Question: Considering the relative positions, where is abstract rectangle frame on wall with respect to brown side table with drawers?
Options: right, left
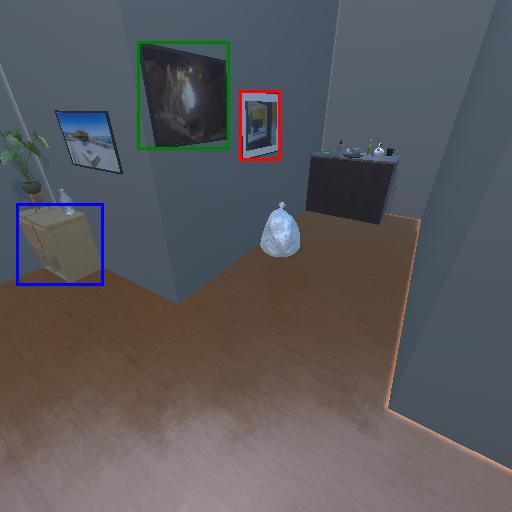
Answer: right